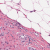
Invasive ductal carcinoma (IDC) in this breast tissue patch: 0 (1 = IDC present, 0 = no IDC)